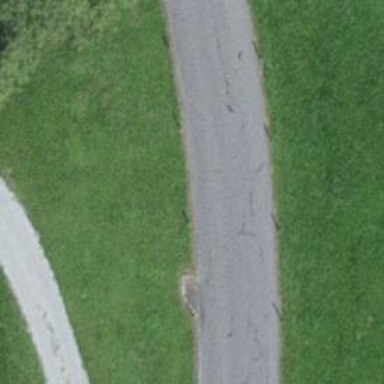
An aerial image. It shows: Passing place on the road.